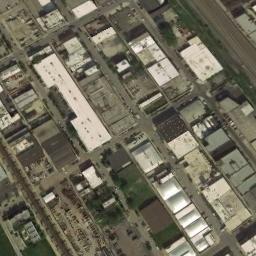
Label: industrial_area